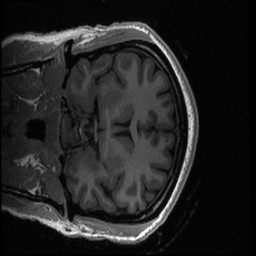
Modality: T1w
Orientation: coronal
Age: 19
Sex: female